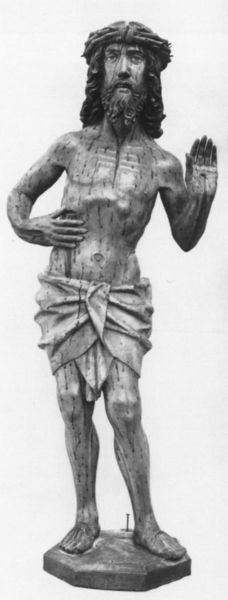
Titel: Rothenburg o.d. Tauber, Stadtpfarrkirche St. Jakob, Hochaltar
Standort: Rothenburg, Jakobskirche (EU - D - Sachsen-Anhalt)
Schlagwörter: lendenschurz, wunde, holz, bart, sockel, hände, skulptur, blut, ausgemergelt, dürr, lendentuch, loch, verletzt, christus, jesus, stigmata, wunden, wundmale, gefasst, tropfen, dornenkrone, holzskulptur, auferstandener, seitenwunde, blutstropfen, schmerzensmann, handfläche, auferstanden, gester